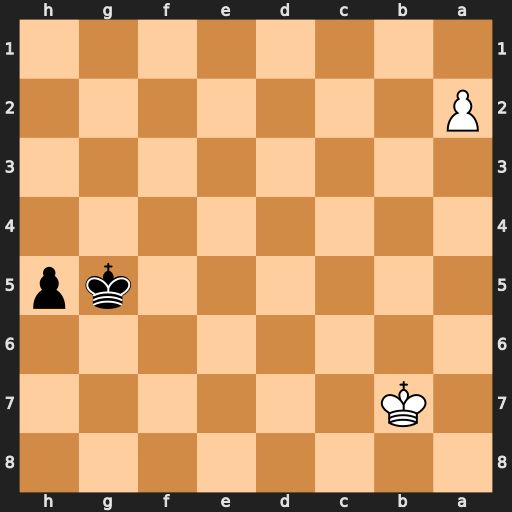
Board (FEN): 8/1K6/8/6kp/8/8/P7/8
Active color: b
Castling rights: -
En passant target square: -
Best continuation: h4 a4 h3 a5 h2 Kb8 h1=Q